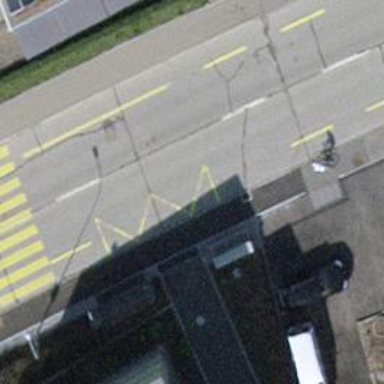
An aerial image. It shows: Platform for public transport is situated by the road.